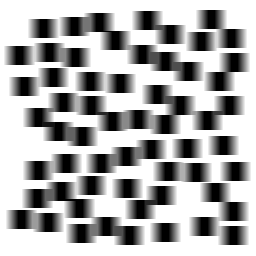
Squares: 60
Triangles: 0
Stars: 0
Total shapes: 60